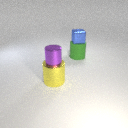
large yellow metal cylinder below small purple metal cylinder